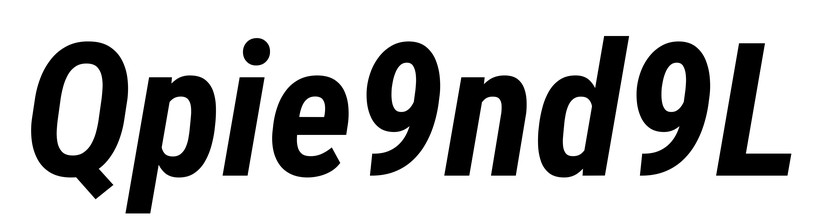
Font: Roboto-Italic_Condensed_Bold_Italic